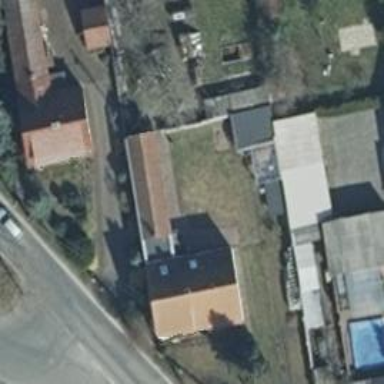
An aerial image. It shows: Simple house.